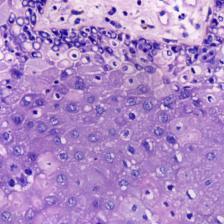
Diagnosis: OSCC